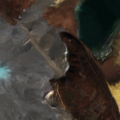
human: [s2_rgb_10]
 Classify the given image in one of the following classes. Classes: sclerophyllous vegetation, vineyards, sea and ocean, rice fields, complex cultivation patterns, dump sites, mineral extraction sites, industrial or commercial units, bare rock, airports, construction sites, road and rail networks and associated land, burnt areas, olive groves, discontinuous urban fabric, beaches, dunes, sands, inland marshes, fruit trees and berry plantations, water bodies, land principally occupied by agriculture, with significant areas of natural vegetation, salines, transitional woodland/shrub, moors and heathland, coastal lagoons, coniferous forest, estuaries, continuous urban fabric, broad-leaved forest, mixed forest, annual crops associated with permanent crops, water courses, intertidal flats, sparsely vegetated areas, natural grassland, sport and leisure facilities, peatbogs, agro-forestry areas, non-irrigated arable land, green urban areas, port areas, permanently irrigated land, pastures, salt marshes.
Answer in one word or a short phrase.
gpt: mineral extraction sites, land principally occupied by agriculture, with significant areas of natural vegetation, transitional woodland/shrub